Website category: movie
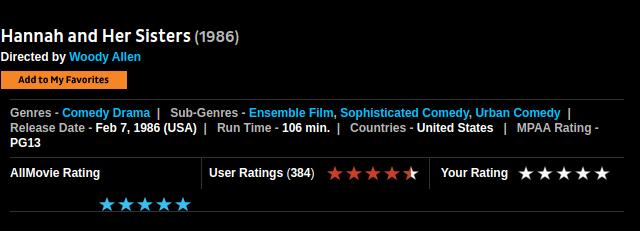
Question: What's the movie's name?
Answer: Hannah and Her Sisters

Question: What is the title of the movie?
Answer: Hannah and Her Sisters

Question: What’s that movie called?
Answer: Hannah and Her Sisters

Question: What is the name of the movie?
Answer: Hannah and Her Sisters

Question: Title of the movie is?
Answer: Hannah and Her Sisters

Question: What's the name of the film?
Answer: Hannah and Her Sisters

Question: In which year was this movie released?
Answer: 1986

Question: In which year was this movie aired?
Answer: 1986

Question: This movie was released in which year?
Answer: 1986

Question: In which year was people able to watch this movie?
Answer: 1986

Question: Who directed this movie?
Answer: Woody Allen

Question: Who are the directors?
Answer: Woody Allen

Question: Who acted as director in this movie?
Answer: Woody Allen

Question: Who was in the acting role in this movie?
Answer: Woody Allen

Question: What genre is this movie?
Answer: Comedy Drama

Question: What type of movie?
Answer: Comedy Drama

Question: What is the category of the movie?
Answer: Comedy Drama

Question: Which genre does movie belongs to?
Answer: Comedy Drama

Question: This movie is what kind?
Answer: Comedy Drama

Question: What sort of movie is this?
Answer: Comedy Drama

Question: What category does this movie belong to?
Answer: Comedy Drama

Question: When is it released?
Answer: Feb 7, 1986 (USA)

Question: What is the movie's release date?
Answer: Feb 7, 1986 (USA)

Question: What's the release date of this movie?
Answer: Feb 7, 1986 (USA)

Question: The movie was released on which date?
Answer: Feb 7, 1986 (USA)

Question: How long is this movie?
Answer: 106 min.

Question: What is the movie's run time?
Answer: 106 min.

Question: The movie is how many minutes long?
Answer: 106 min.

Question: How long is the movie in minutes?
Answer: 106 min.

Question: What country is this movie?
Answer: United States

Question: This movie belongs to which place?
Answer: United States

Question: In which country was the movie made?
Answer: United States

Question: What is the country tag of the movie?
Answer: United States

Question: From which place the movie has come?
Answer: United States